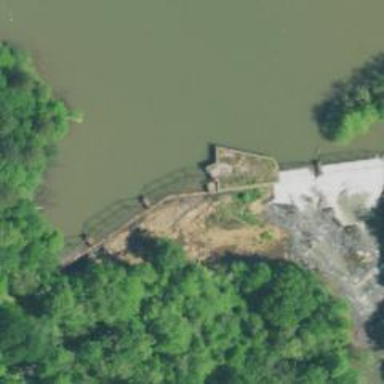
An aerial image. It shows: Dam across waterway.